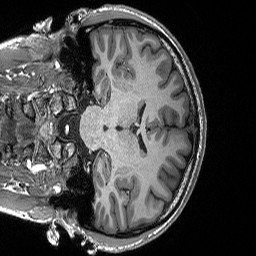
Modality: T1w
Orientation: coronal
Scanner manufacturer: siemens
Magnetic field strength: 3 T
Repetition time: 2.3 s
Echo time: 0.00298 s